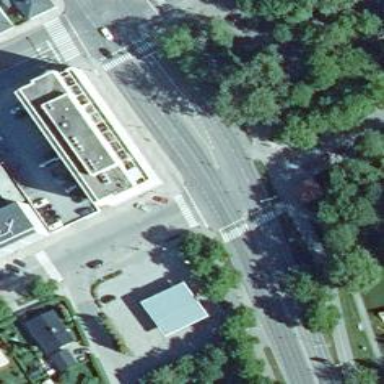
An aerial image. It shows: Asphalt cycleway with crossing.